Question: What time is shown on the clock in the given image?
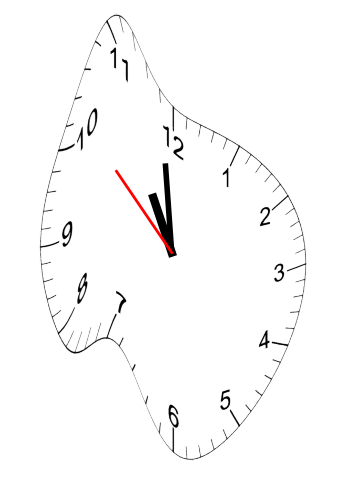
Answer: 10:58:52